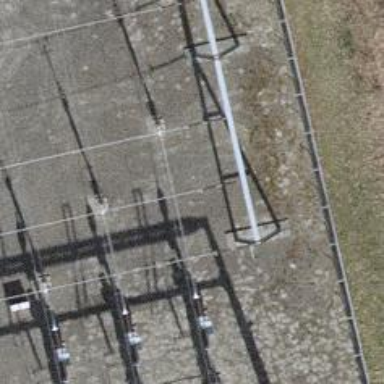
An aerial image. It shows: Insulator used in power equipment.